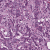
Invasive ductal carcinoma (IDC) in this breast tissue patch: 1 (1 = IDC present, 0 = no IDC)